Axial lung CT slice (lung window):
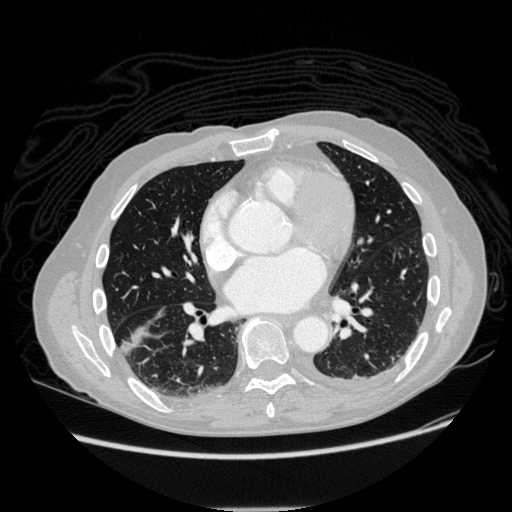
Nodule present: no